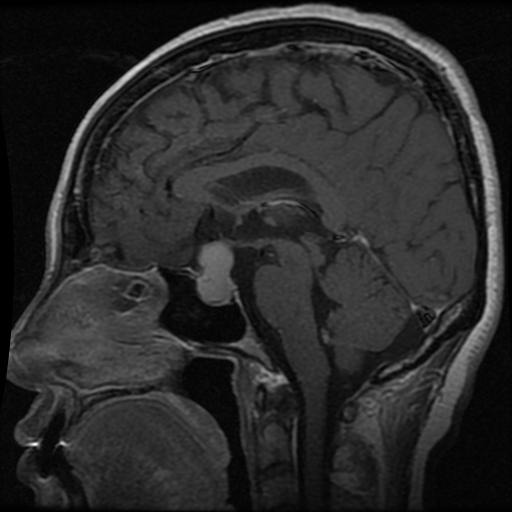
Label: pituitary